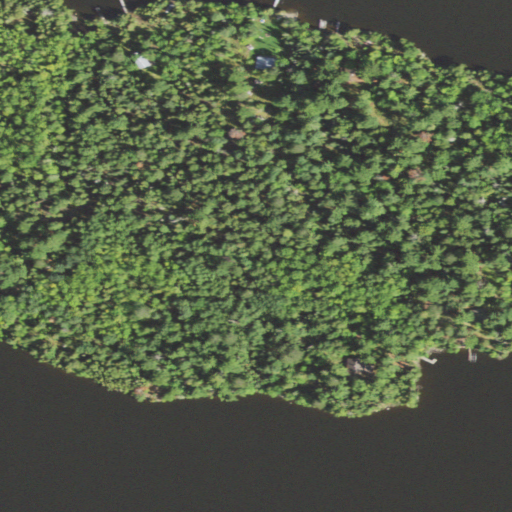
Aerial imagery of island in Minnesota named Thirtysix Island containing evergreen forest, open water, mixed forest, open development, woody wetlands, and herbaceous wetlands